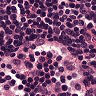
Metastatic tissue present: no